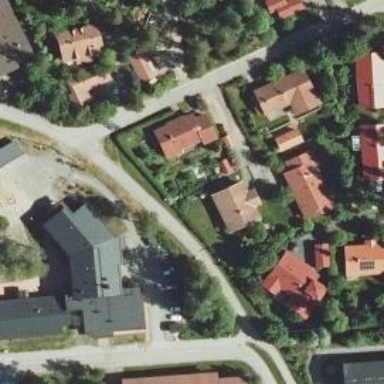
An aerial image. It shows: Kindergarten building.